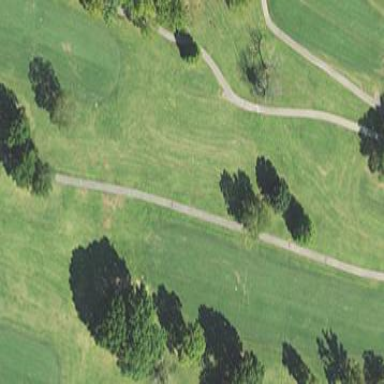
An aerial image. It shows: Area of rough grass used for golf.